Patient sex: M
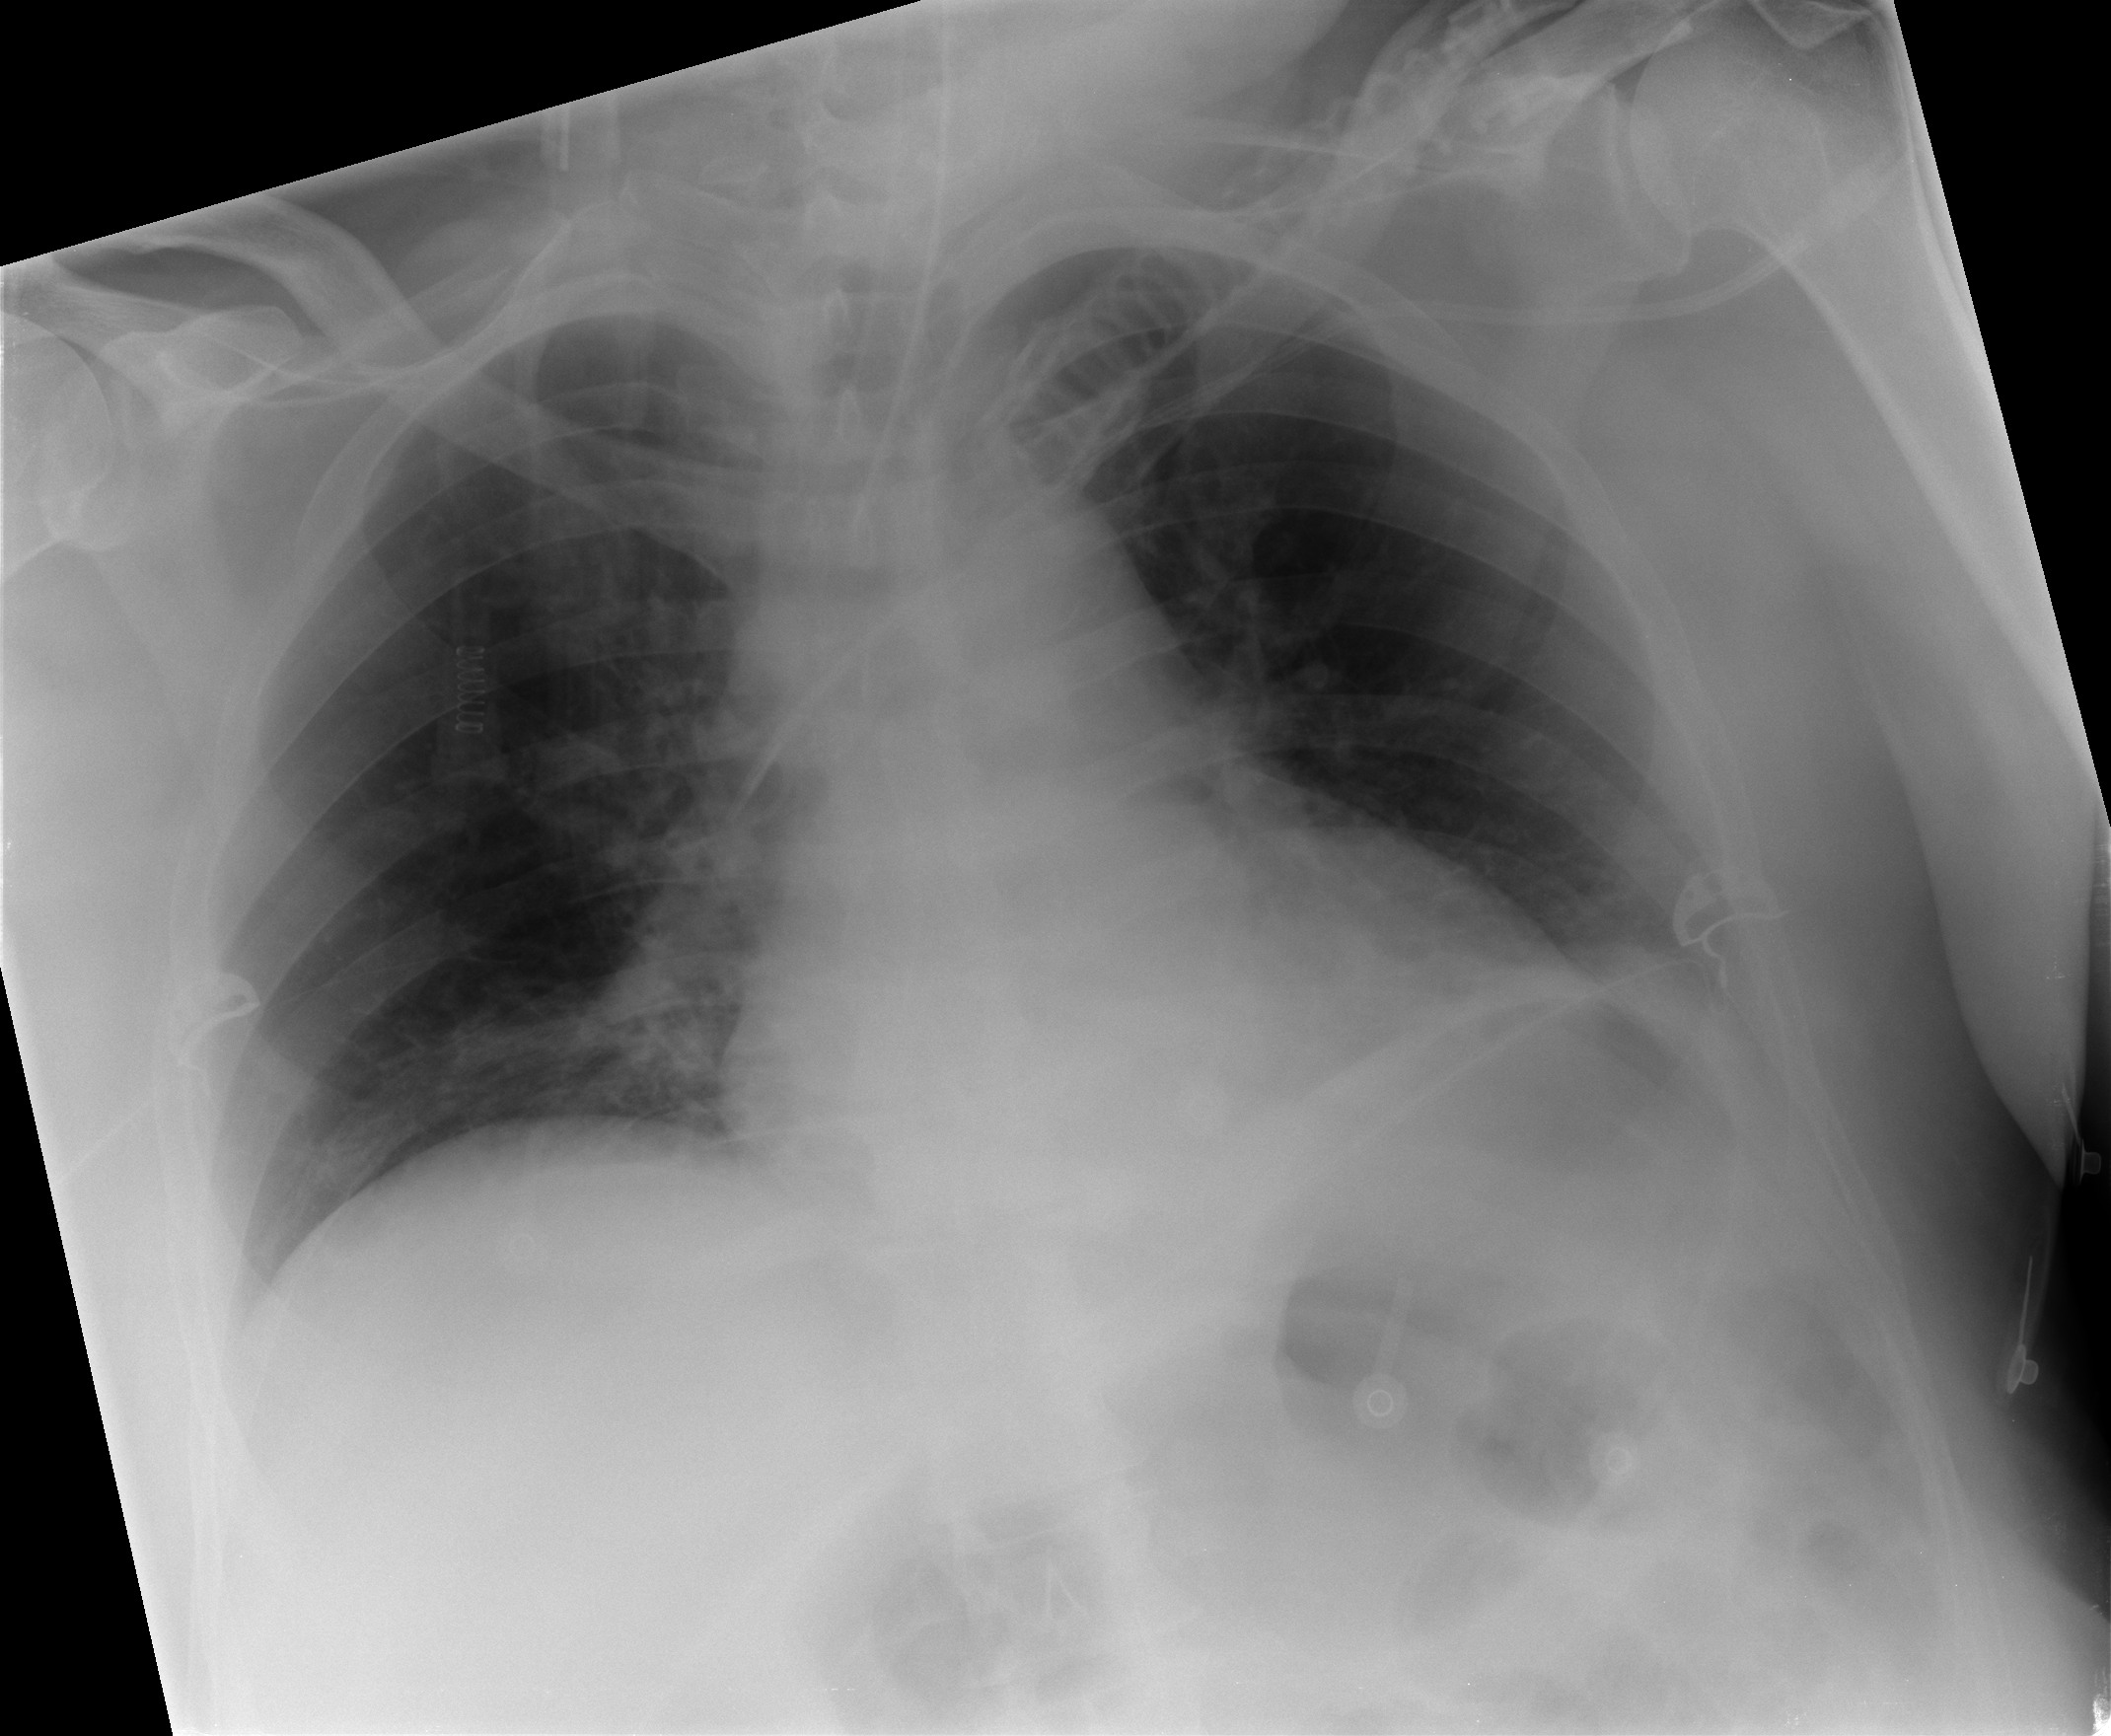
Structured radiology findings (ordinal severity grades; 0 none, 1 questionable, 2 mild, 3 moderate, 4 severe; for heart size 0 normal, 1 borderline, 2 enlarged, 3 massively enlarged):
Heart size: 0
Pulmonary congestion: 0
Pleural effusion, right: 0
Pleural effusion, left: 0
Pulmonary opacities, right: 0
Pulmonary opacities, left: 0
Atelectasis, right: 1
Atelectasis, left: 1